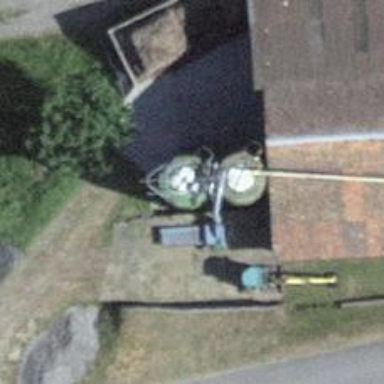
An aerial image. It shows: Silo.